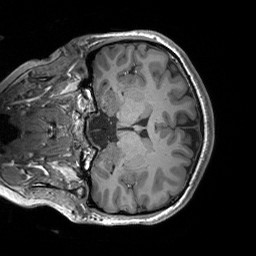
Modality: T1w
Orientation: coronal
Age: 21